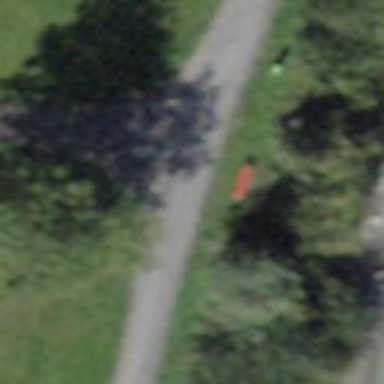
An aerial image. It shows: Bench.